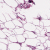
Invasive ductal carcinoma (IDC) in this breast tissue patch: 1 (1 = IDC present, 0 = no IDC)